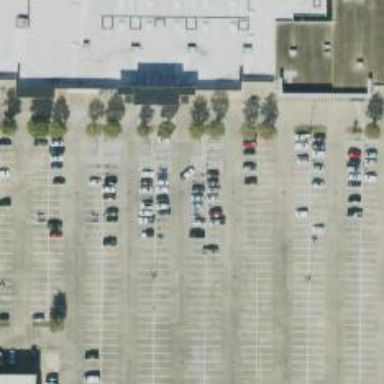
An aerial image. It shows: Parking space is available.